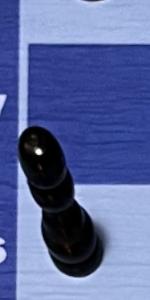
Label: Pawn_Black